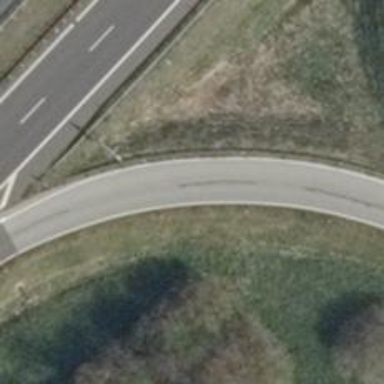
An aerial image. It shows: Trunk link highway.